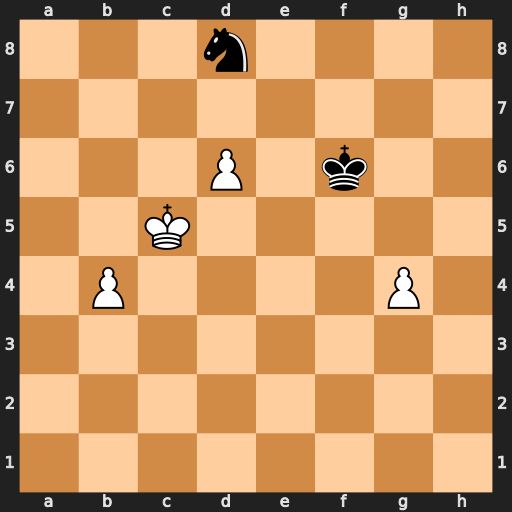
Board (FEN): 3n4/8/3P1k2/2K5/1P4P1/8/8/8
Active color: w
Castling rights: -
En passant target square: -
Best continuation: Kb6 Ke5 Kc7